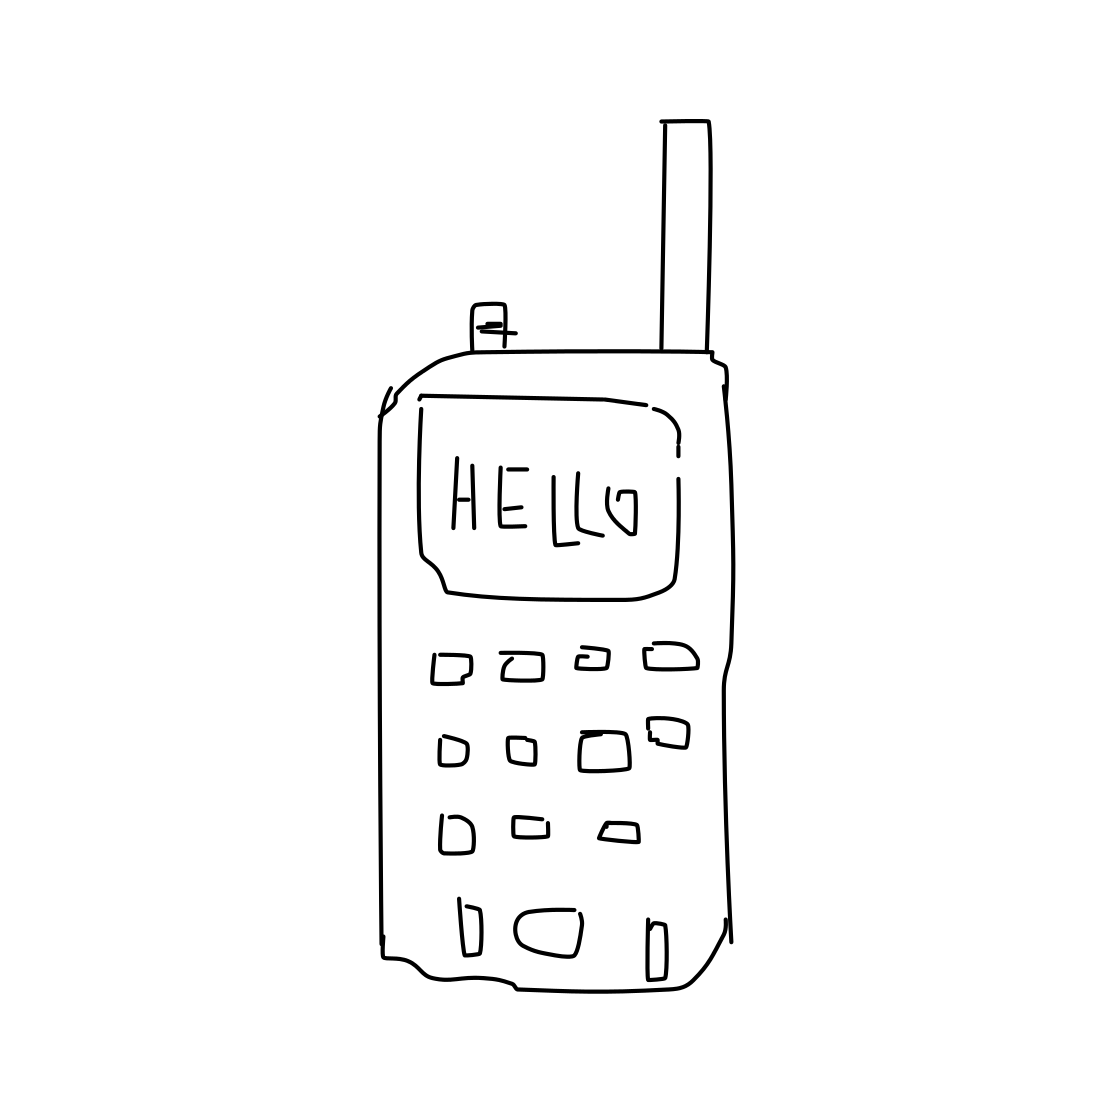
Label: walkie talkie